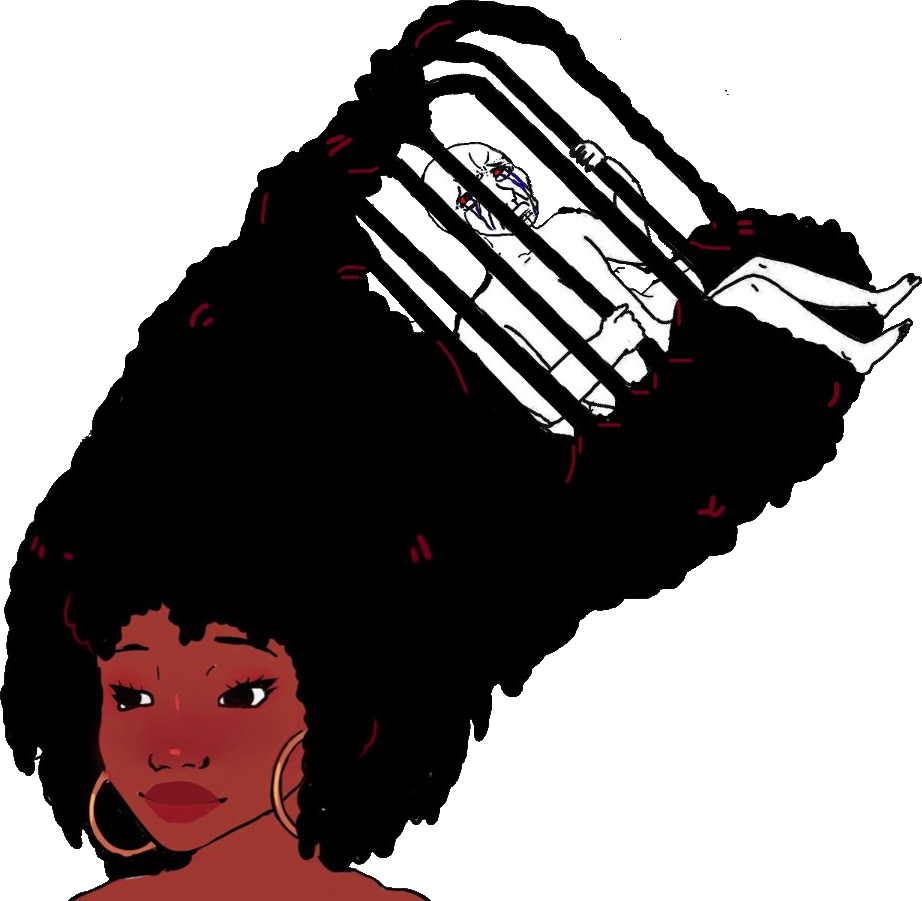
Label: 5_Blackjak